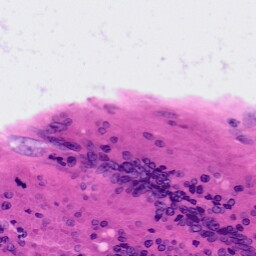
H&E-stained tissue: Colon